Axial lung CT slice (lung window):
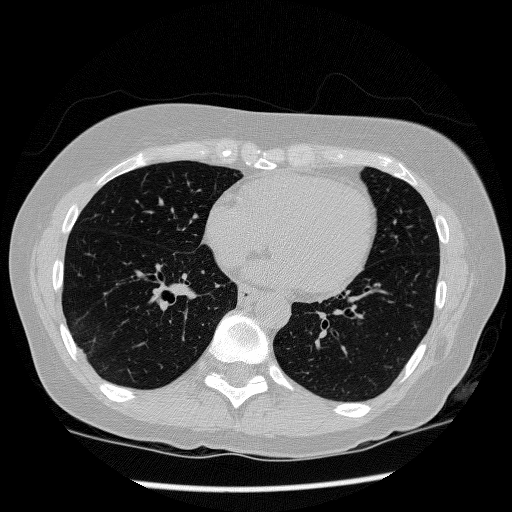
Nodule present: no